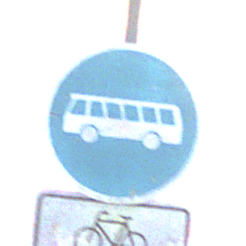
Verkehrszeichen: Busssonderstreifen
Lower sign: EinspurigeFahrzeugeFrei5
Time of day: SunriseSunset
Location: Outdoor (Nature)
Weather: PartlyCloudy
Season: NotSpecified
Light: Natural